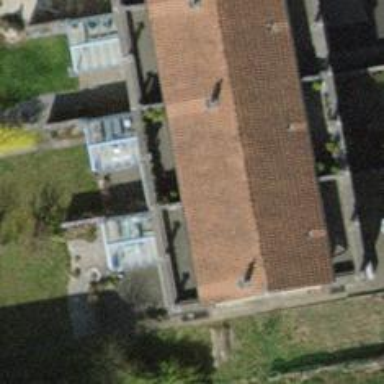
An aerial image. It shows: Terrace building.